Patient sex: F
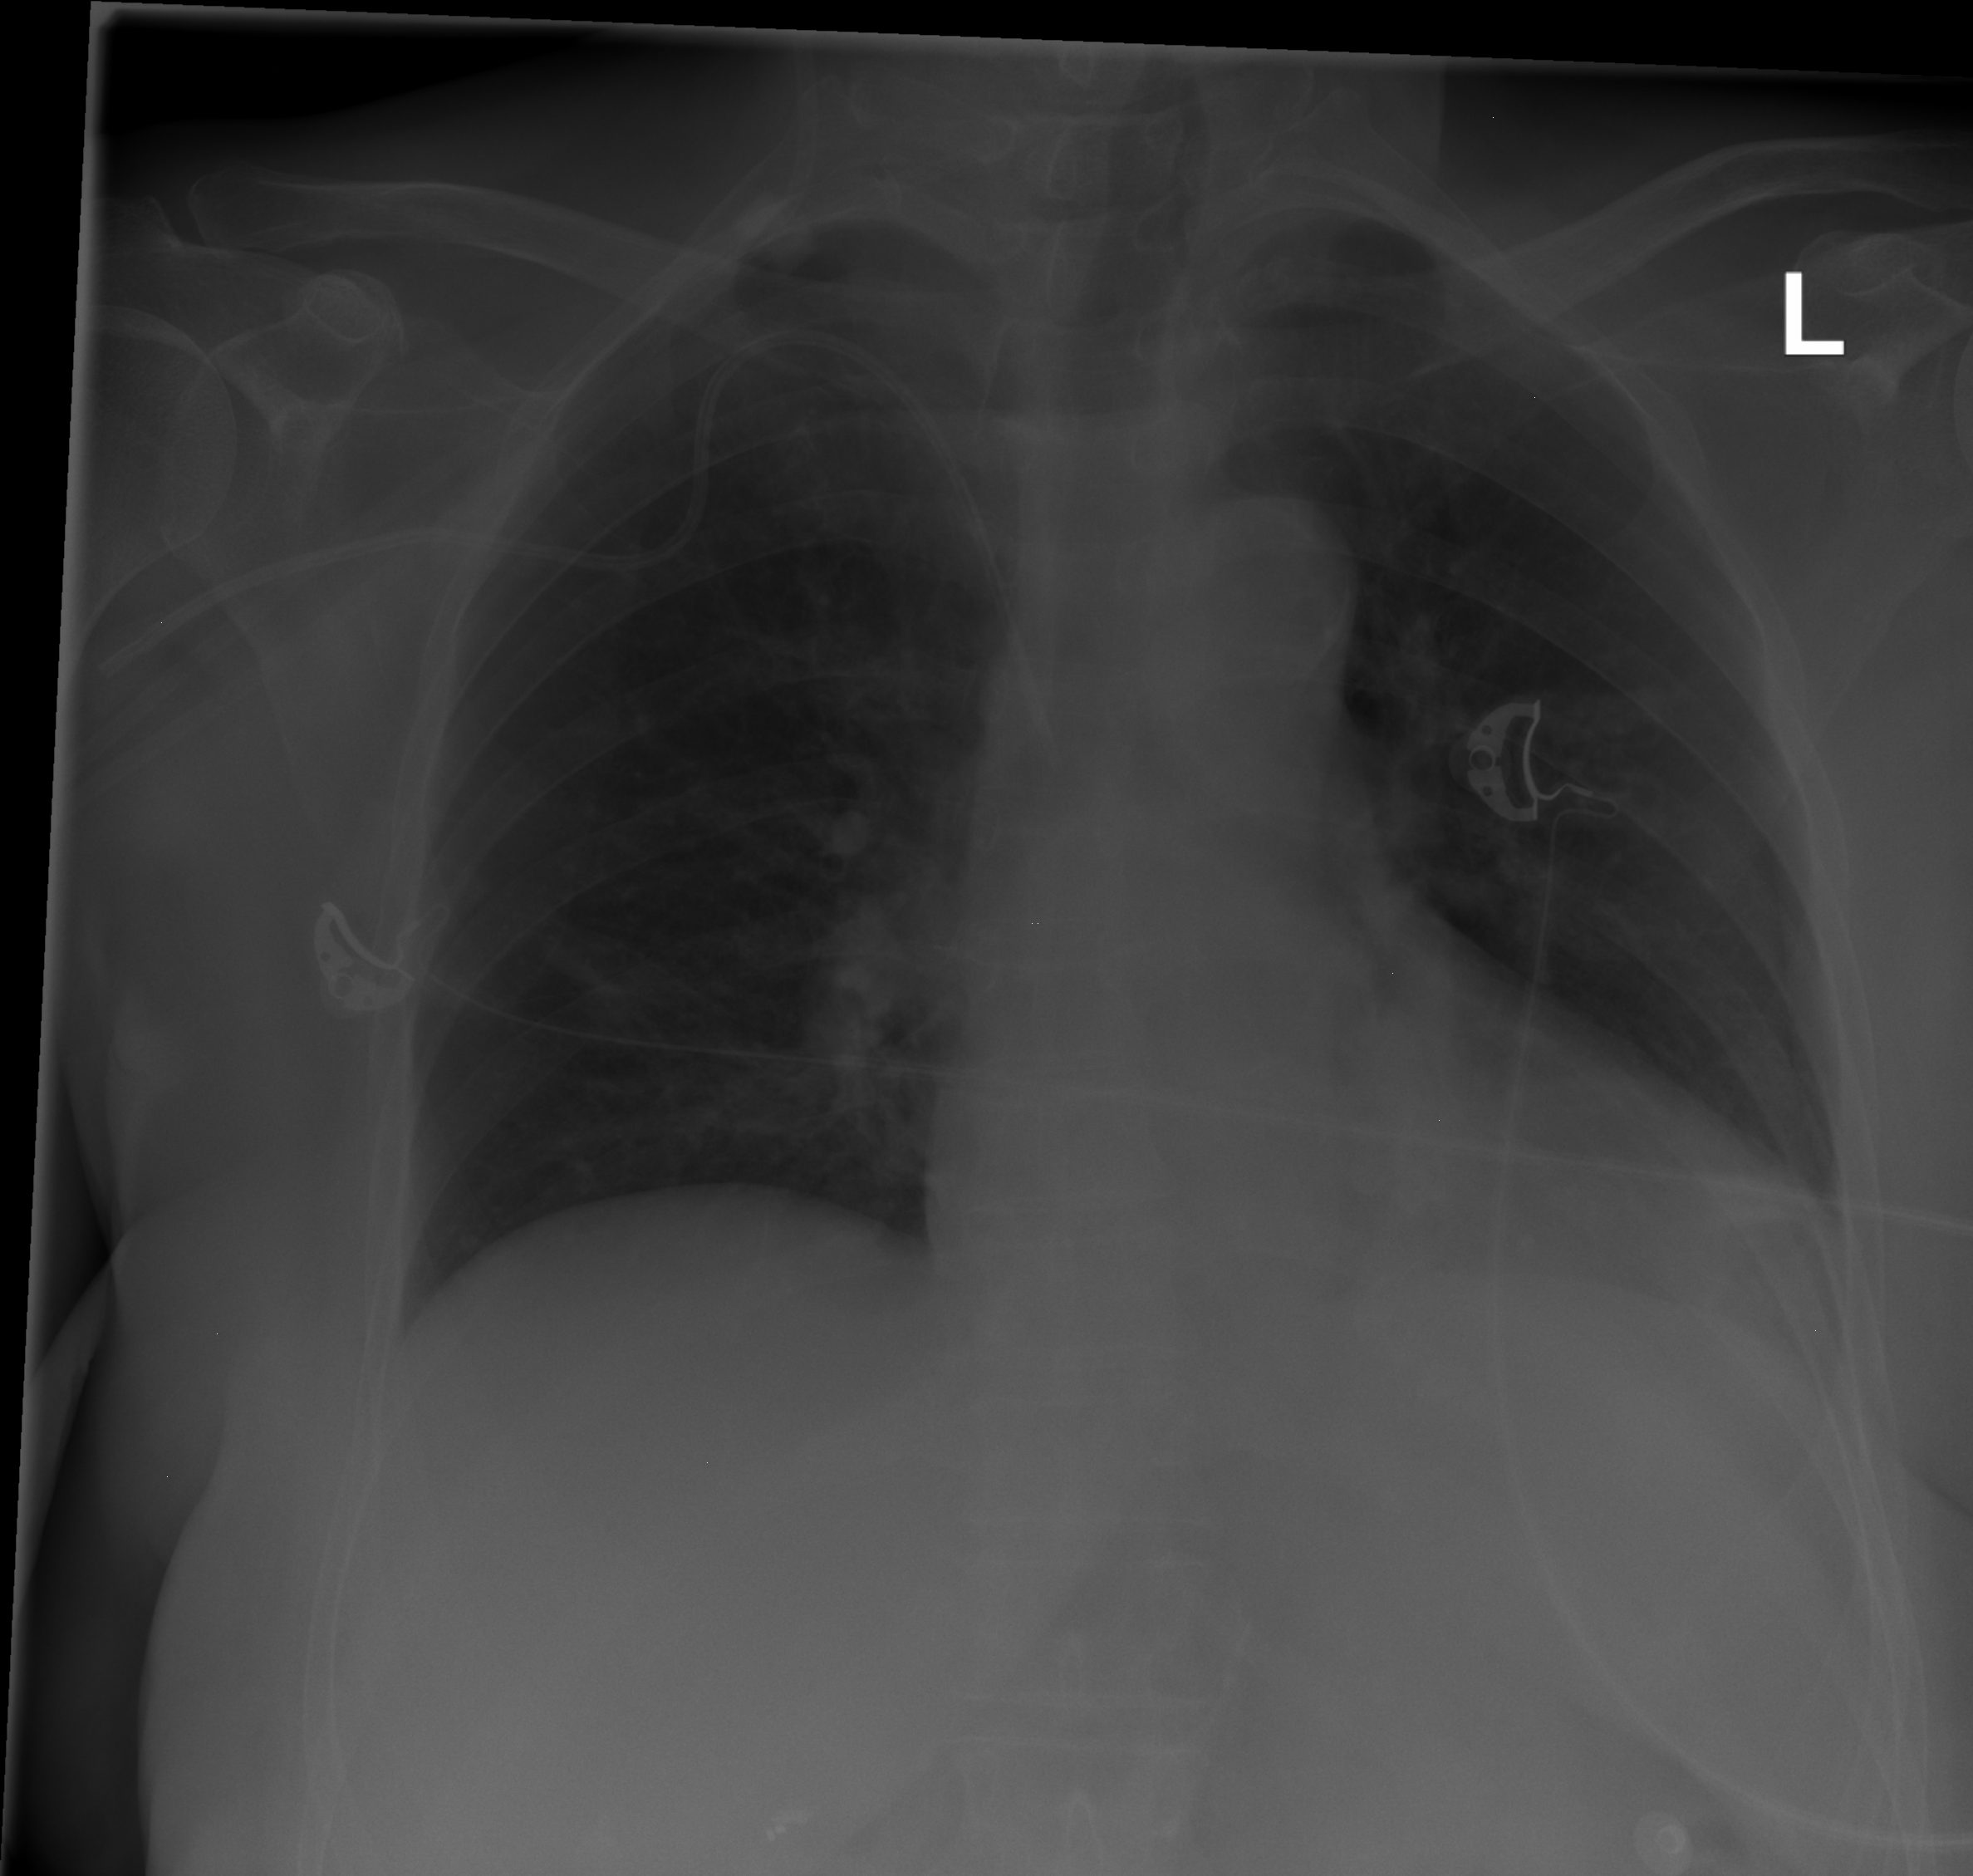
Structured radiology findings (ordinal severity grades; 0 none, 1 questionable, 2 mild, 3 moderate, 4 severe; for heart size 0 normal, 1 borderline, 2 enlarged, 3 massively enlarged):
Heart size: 0
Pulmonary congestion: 0
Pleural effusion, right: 0
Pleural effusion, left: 0
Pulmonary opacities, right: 0
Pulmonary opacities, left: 0
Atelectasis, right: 2
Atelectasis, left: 2